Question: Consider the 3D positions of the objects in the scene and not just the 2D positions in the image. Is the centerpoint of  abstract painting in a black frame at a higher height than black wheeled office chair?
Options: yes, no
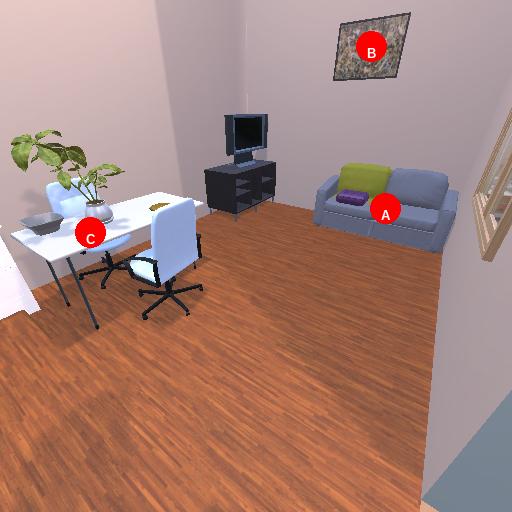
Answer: yes